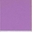
Piece: xx